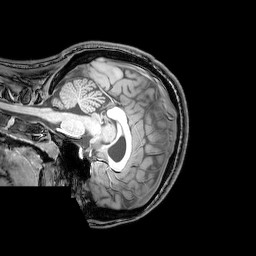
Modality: T1w
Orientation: sagittal
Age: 25
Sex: female
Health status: healthy
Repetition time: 0.081 s
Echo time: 0.037 s